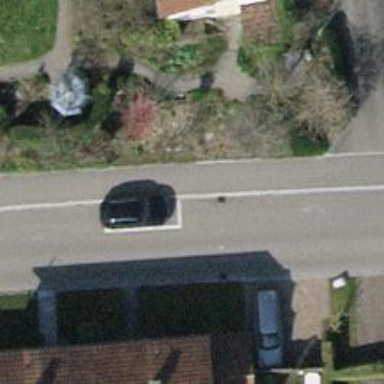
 there is parallel on-street parking lane."